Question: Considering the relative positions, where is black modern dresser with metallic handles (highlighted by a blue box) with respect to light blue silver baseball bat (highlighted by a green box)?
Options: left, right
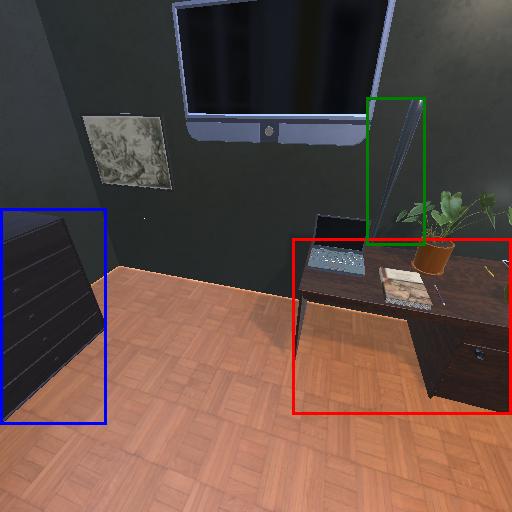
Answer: left